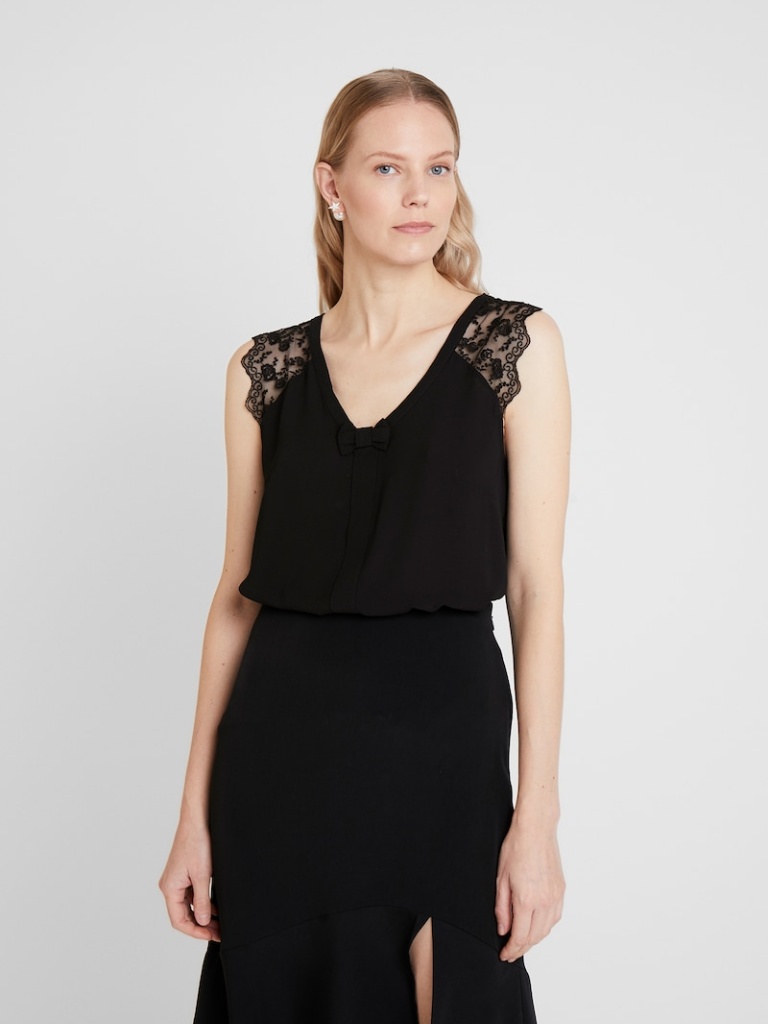
jersey loose sleeveless hip length Untucked v-neck top